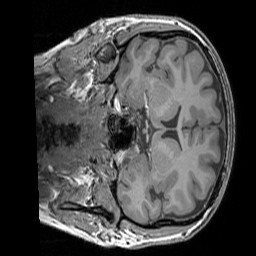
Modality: T1w
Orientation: coronal
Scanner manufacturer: siemens
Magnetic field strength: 3 T
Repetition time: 1.83 s
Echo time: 0.00303 s